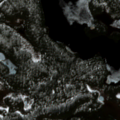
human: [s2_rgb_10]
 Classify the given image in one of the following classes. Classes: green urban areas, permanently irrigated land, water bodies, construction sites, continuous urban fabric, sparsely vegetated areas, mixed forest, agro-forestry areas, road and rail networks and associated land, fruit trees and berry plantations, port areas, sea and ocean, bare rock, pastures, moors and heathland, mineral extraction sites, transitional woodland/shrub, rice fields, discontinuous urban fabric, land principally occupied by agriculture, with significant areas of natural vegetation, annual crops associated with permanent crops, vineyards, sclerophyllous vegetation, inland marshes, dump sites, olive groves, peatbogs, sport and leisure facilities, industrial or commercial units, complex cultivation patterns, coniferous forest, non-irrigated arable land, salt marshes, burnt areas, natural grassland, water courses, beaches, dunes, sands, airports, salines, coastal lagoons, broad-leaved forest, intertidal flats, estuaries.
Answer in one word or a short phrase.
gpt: coniferous forest, transitional woodland/shrub, water bodies